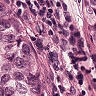
Metastatic tissue present: yes